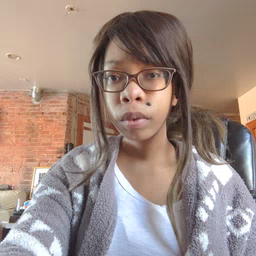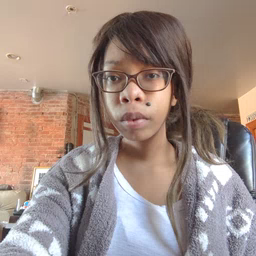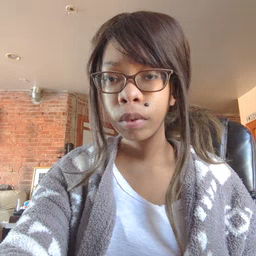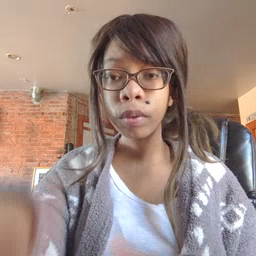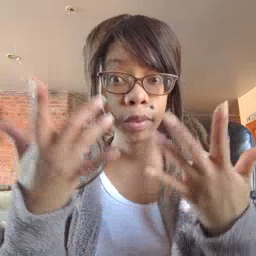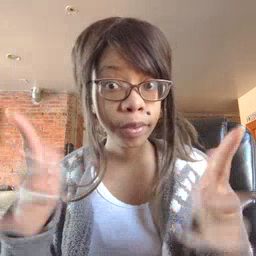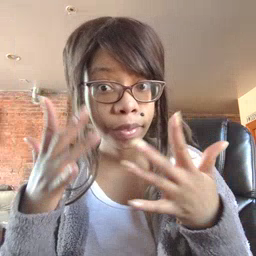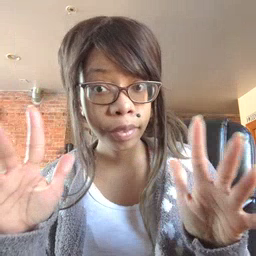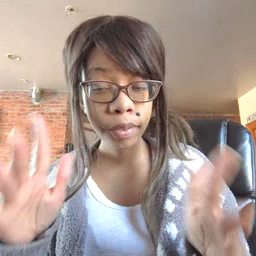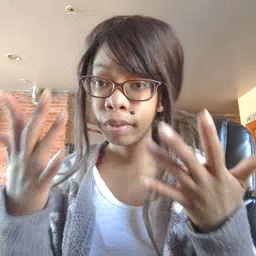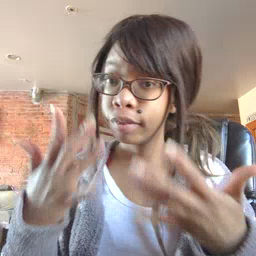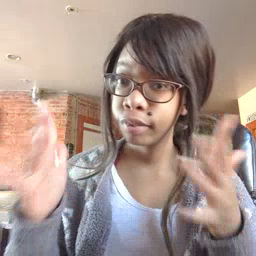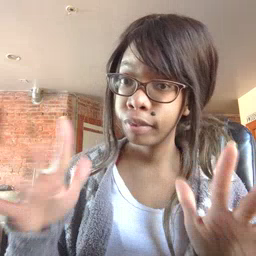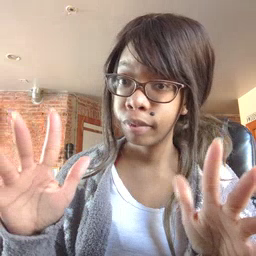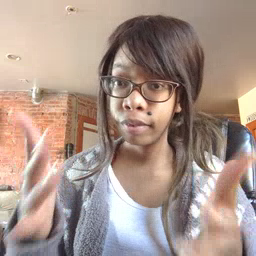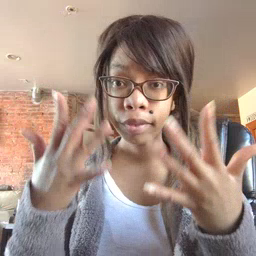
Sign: finish